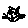
Label: cat